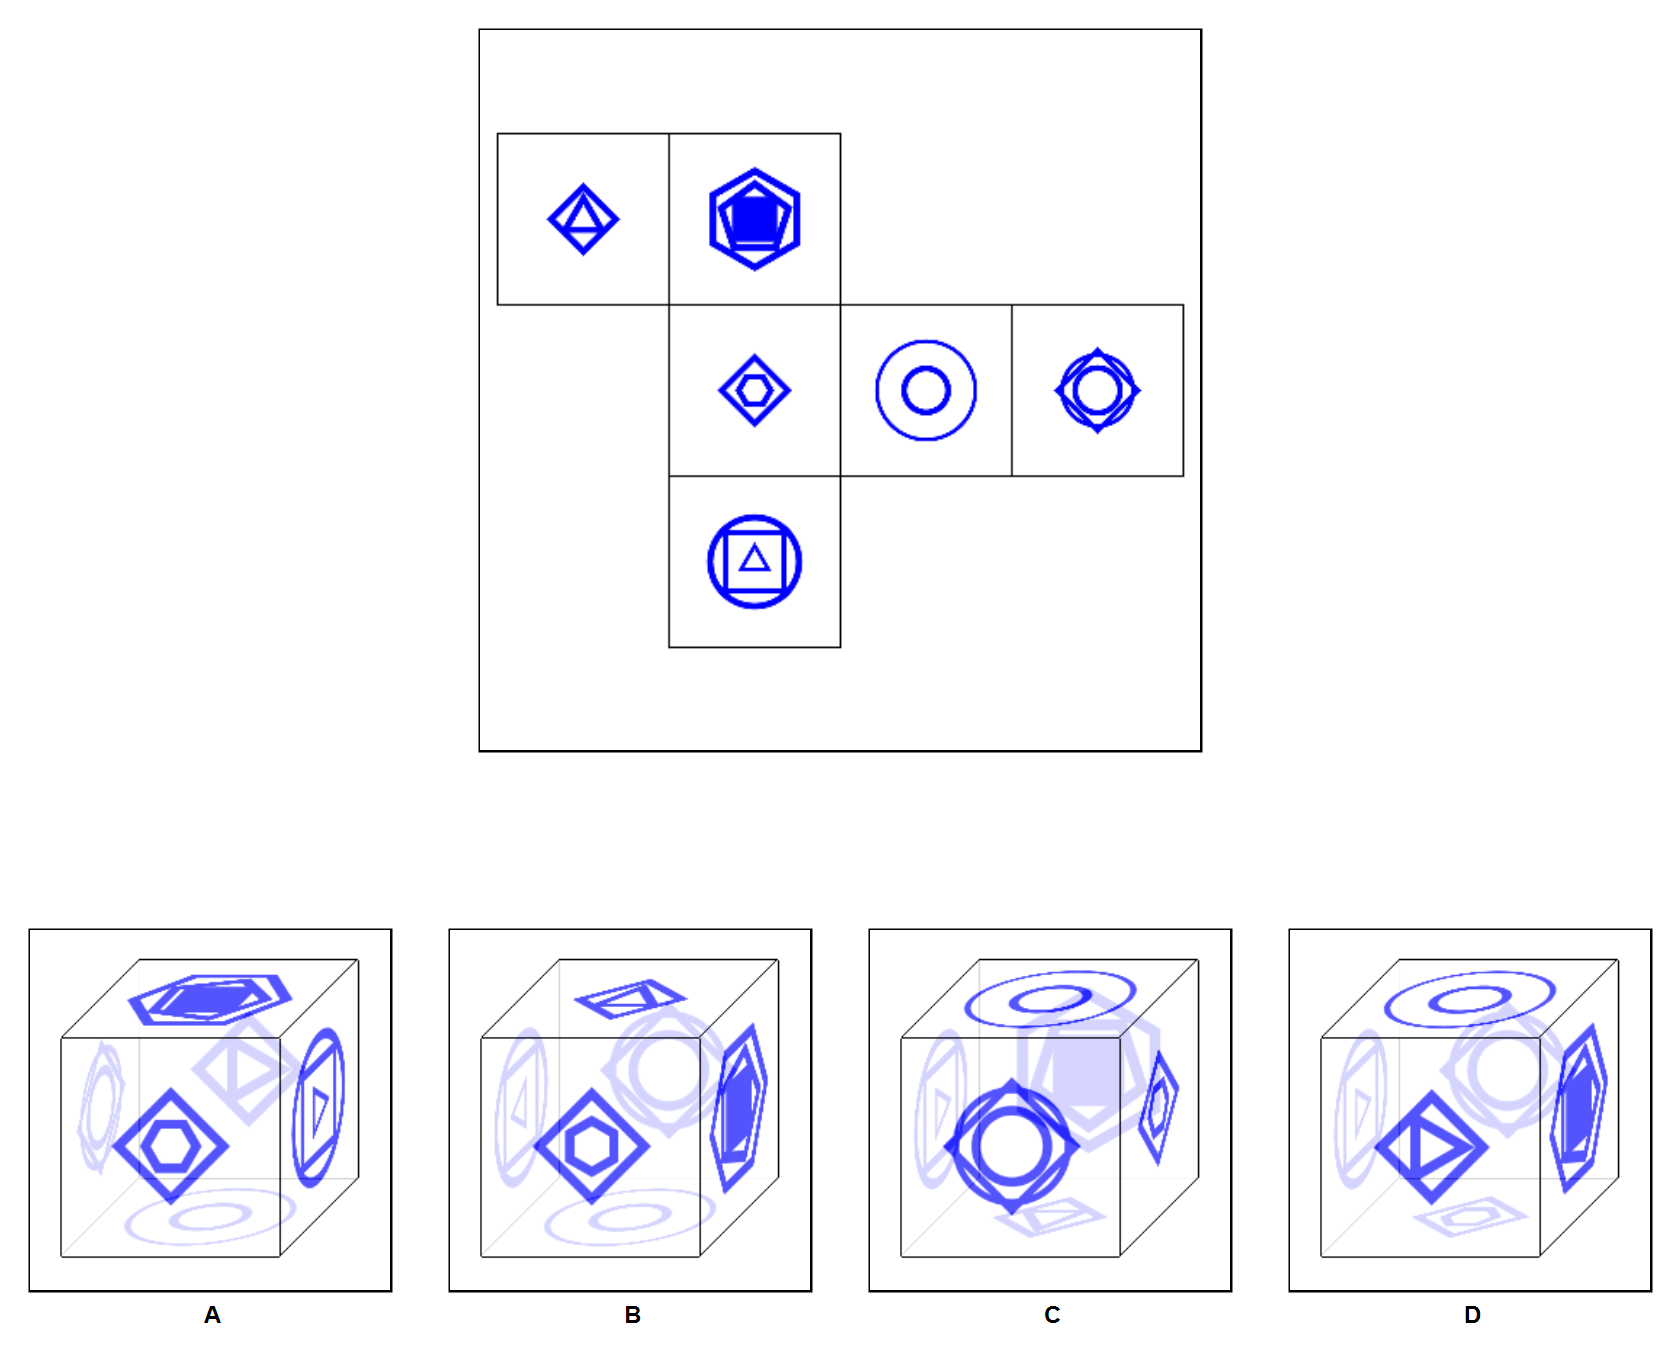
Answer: B